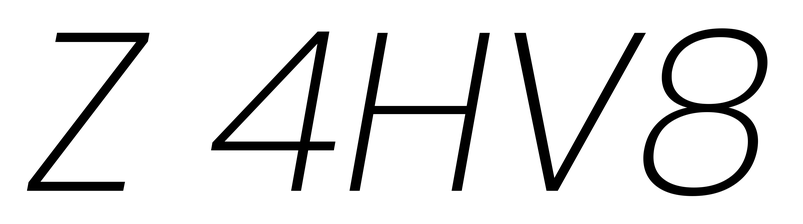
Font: Poppins-ExtraLightItalic